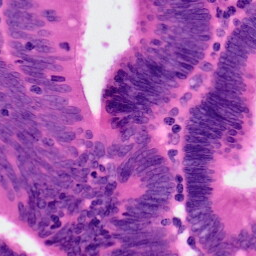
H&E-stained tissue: Colon